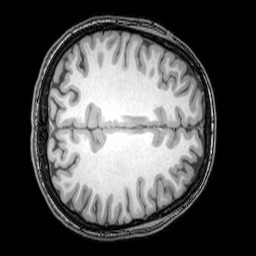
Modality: T1w
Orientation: axial
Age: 22
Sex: female
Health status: healthy
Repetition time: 0.081 s
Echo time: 0.037 s